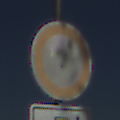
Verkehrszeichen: VerbotFahrzeugeAllerArt
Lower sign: MehrspurigeFahrzeugeFrei11
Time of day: MorningAfternoon
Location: Outdoor (RoadRail)
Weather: Clear
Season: NotSpecified
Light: Natural